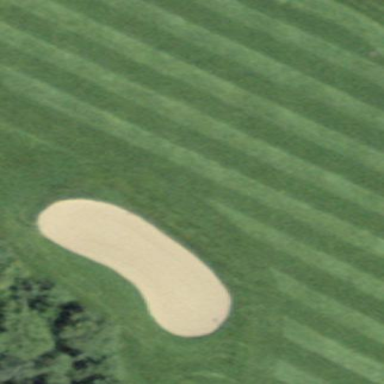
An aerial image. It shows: Golf bunker filled with natural sand.